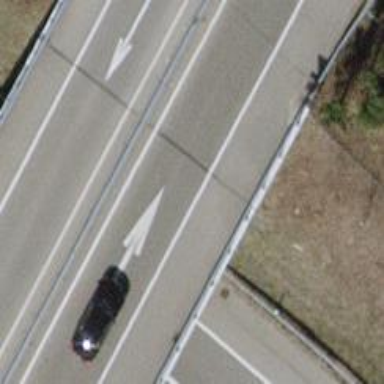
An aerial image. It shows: Bridge with asphalt surface. It is part of motorway link.